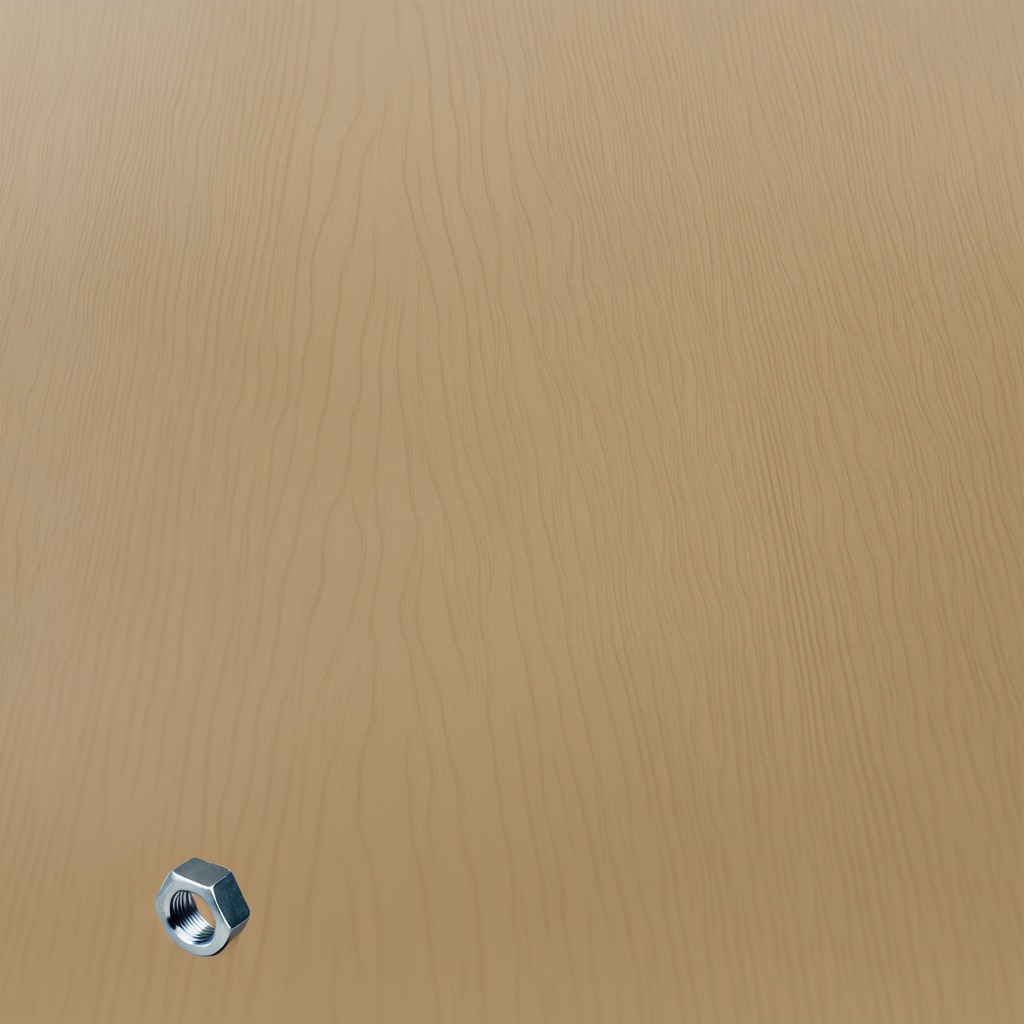
A metal nut is lying on a plywood surface in a paint workshop lit by afternoon window light.